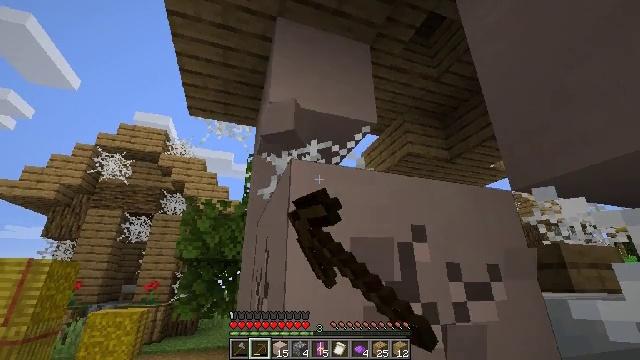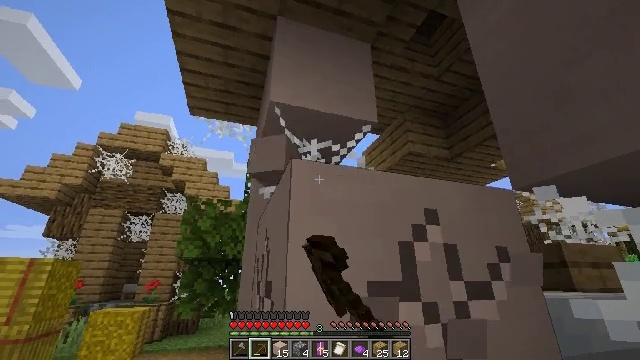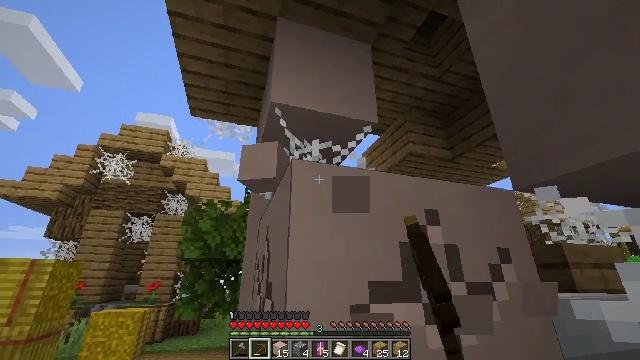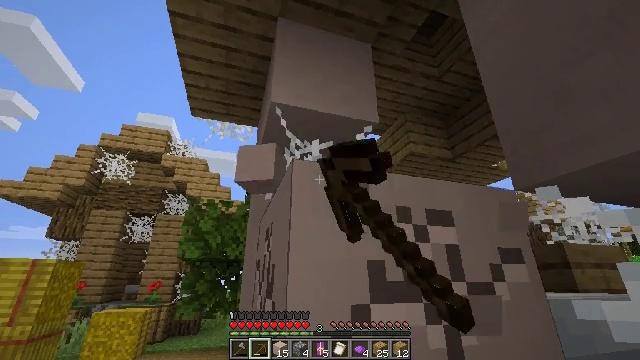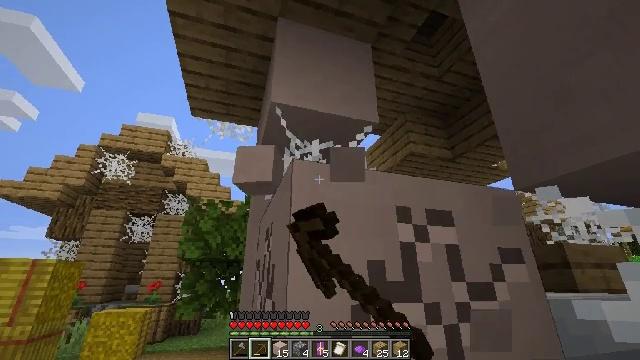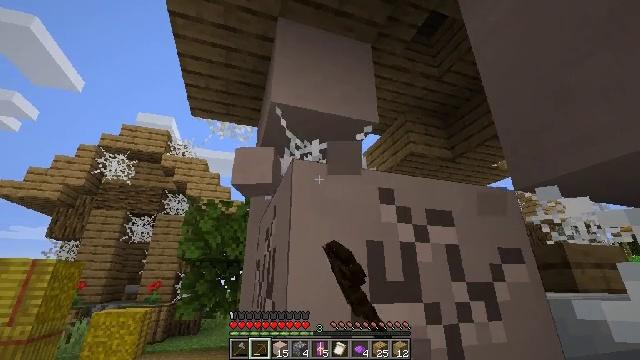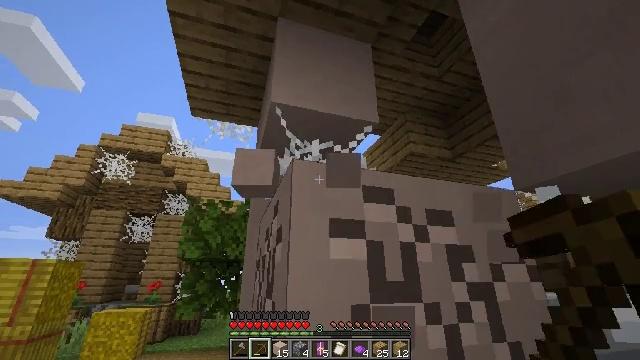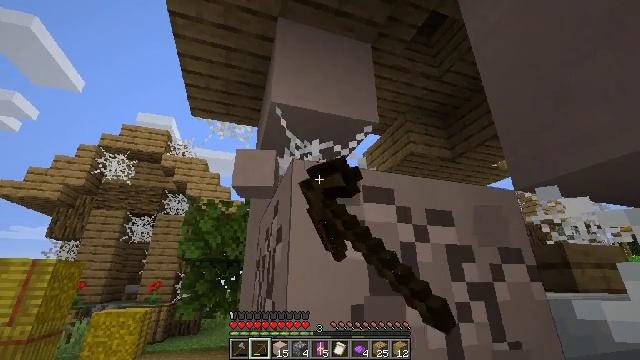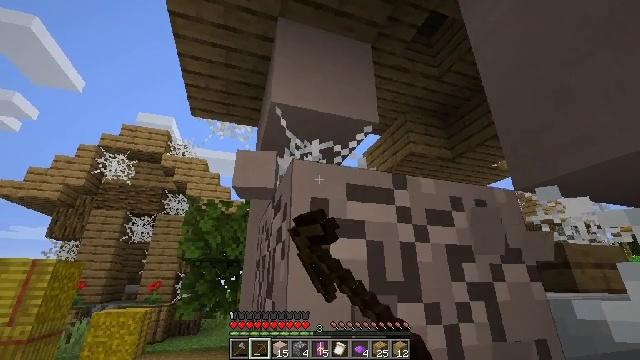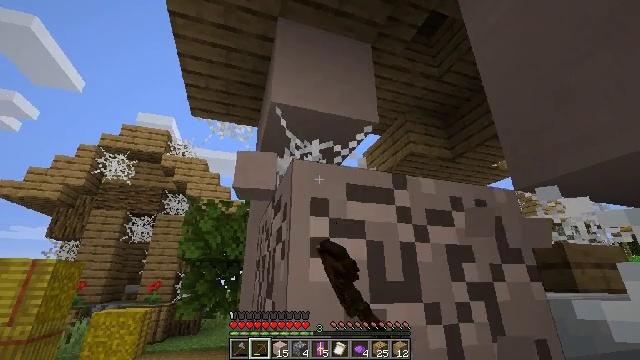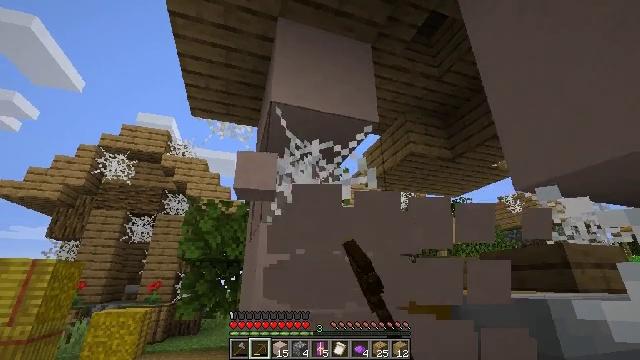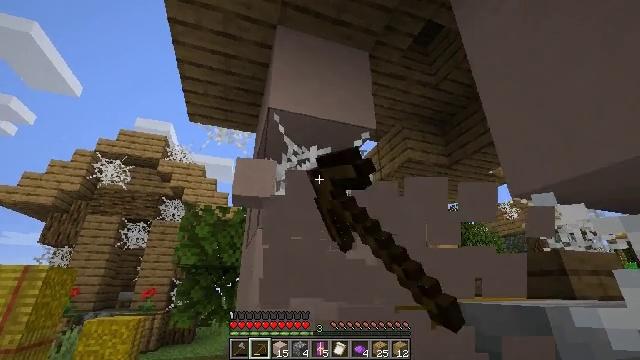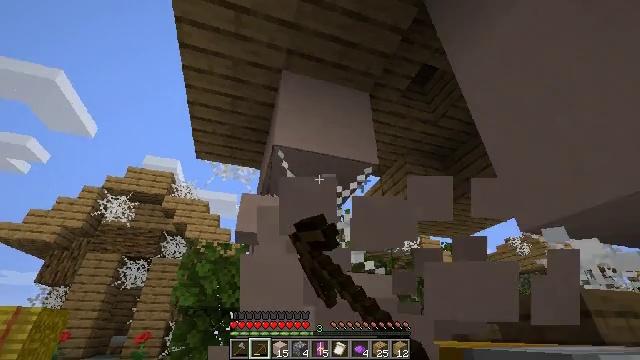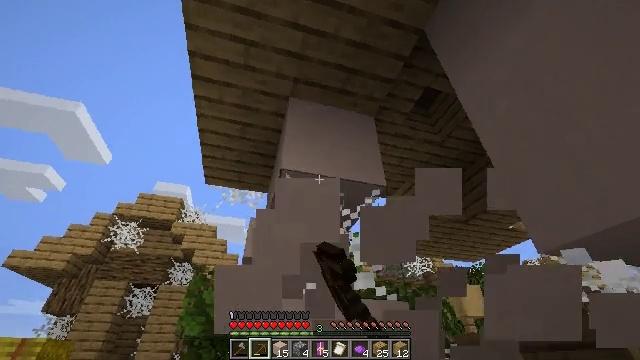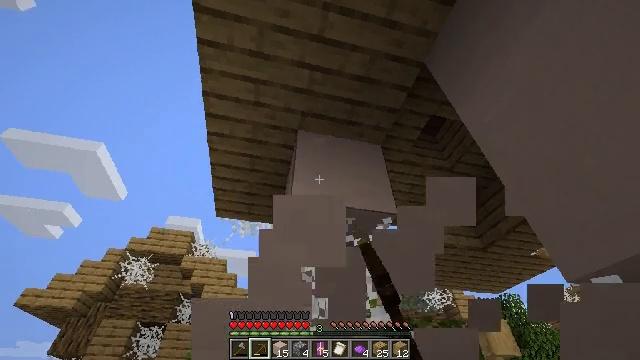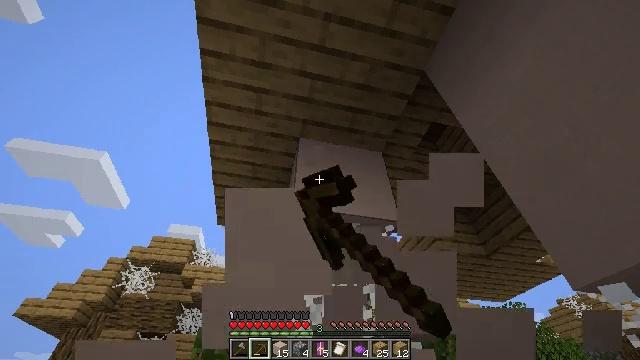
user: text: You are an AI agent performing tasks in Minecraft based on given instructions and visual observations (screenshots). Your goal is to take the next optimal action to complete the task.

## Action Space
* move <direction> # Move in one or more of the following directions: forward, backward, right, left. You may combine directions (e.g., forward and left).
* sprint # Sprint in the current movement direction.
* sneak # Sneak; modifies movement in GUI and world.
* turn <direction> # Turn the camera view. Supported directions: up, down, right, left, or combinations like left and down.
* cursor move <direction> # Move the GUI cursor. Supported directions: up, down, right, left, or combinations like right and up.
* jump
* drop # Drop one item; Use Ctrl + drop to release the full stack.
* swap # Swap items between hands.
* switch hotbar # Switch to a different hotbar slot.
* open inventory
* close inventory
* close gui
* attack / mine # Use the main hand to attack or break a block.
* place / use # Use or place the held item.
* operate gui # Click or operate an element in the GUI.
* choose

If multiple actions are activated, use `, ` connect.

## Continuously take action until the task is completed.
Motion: motion action
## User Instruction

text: Gather some white terracotta for building.
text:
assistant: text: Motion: attack / mine
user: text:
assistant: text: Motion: attack / mine
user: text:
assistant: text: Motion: attack / mine
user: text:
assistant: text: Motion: attack / mine
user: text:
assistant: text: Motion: attack / mine
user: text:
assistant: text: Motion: attack / mine
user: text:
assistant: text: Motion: attack / mine
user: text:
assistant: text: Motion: attack / mine
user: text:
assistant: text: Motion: attack / mine
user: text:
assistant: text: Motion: attack / mine
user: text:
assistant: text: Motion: turn up, attack / mine
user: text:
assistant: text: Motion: turn up, attack / mine
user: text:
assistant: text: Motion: turn left and up, attack / mine
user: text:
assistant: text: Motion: turn left and up, attack / mine
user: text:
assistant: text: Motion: turn up, attack / mine
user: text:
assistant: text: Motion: attack / mine
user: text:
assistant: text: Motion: attack / mine
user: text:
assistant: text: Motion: attack / mine
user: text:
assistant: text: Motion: attack / mine
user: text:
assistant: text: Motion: attack / mine
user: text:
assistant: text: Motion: attack / mine
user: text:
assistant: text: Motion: attack / mine
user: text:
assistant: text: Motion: attack / mine
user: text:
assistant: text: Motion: attack / mine
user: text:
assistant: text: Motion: attack / mine
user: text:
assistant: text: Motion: attack / mine
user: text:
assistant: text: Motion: attack / mine
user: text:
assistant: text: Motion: attack / mine
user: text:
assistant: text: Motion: attack / mine
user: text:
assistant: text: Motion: attack / mine